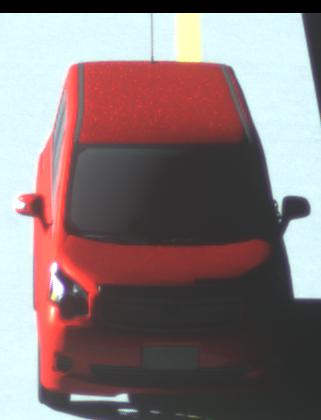
Make: Toyota
Model: Noah
Detailed model: Voxy R70G
Model produced from: 2007
Model produced until: 2013
Doors: 5
Color: red
Road condition: dry road
Daytime: morning or afternoon
Contrast: high contrast